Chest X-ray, PA view. Patient: 68 years old, sex F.
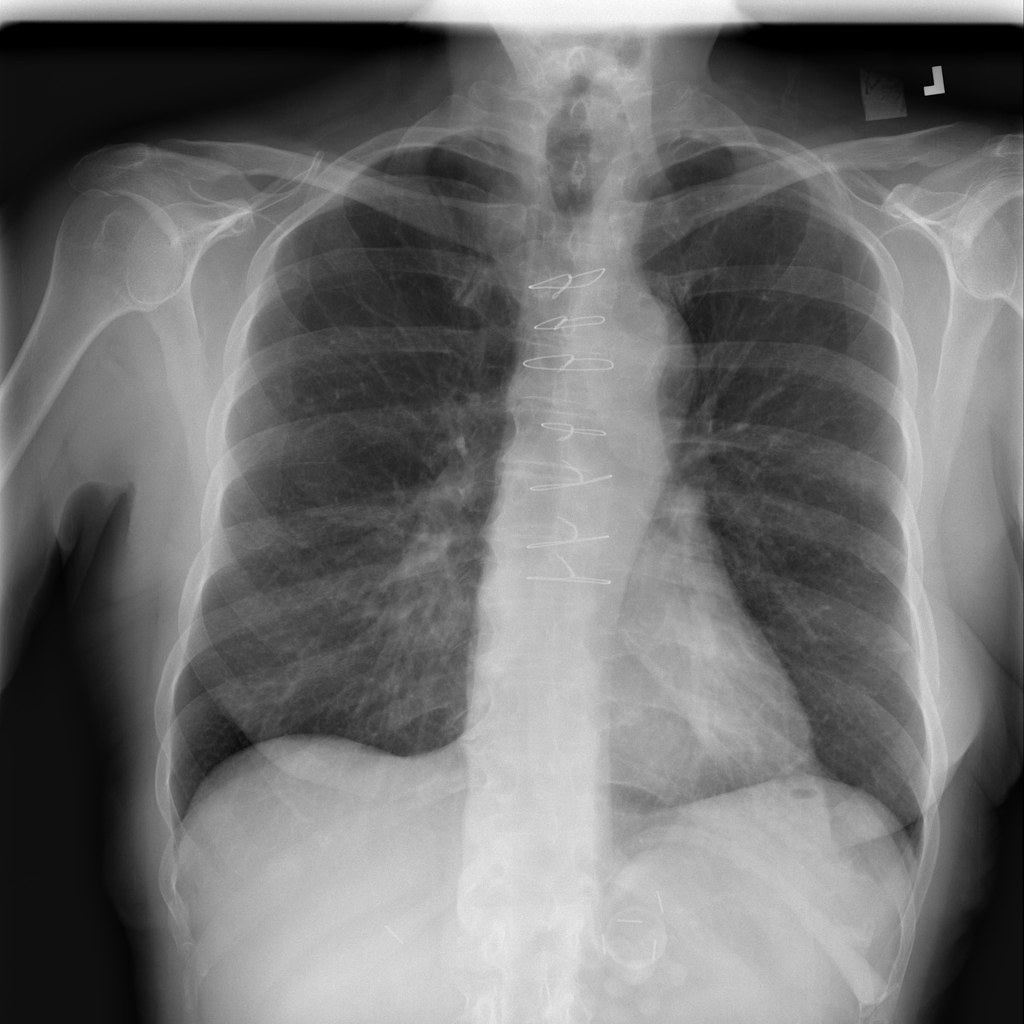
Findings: No Finding